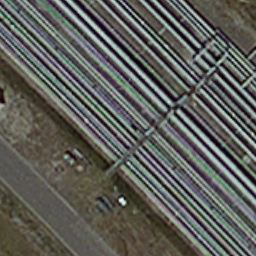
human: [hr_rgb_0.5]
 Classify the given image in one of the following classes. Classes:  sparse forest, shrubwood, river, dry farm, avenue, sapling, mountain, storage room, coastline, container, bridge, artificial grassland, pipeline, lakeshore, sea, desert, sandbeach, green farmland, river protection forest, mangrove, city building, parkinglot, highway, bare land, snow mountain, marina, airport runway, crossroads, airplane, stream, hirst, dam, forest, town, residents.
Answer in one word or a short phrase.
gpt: pipeline